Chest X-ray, AP view. Patient: 20 years old, sex M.
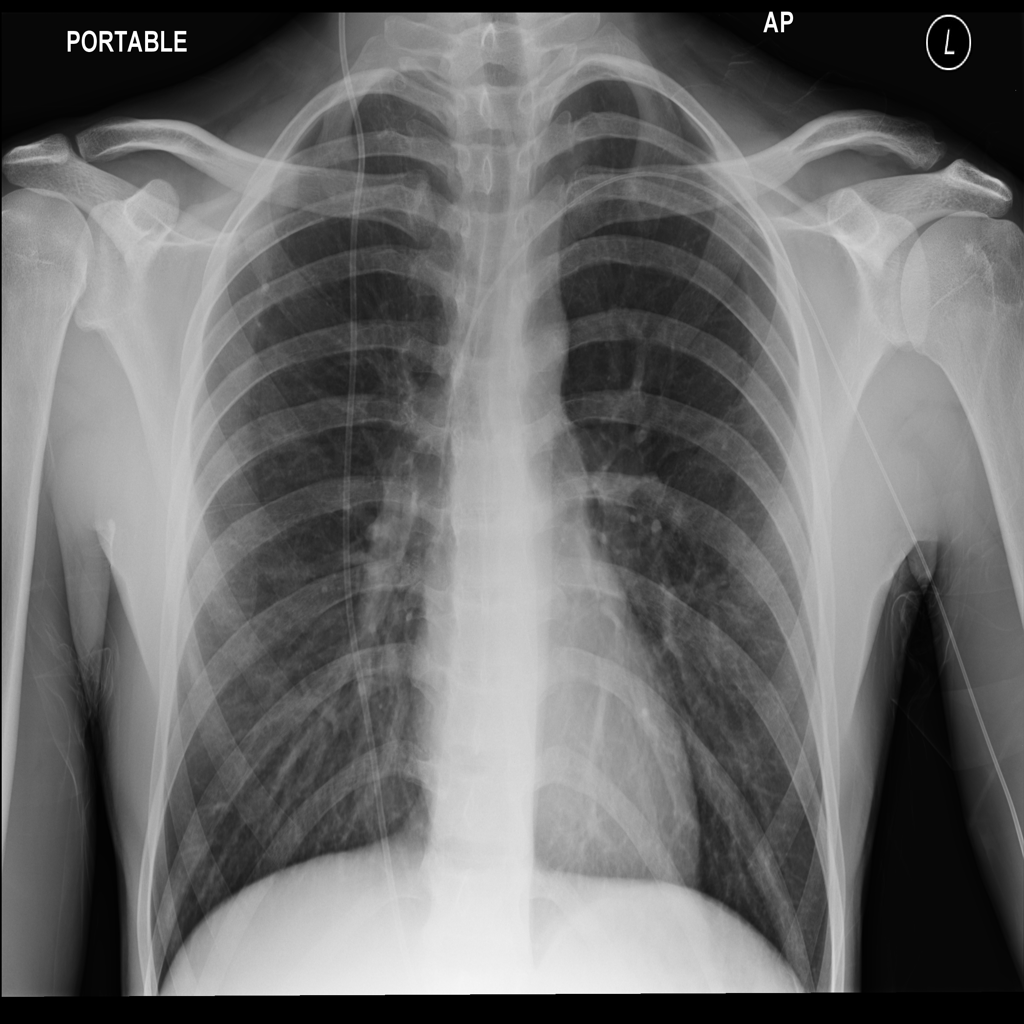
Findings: No Finding